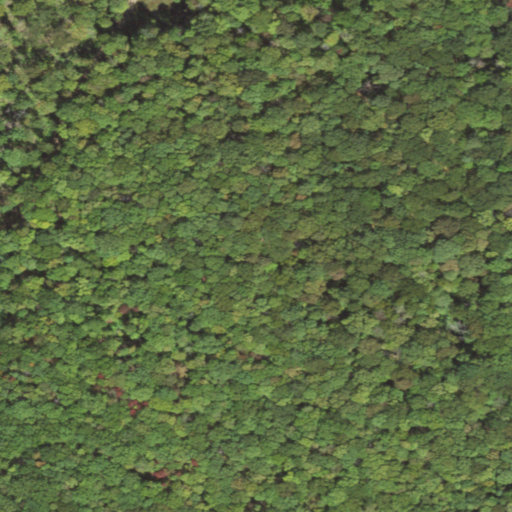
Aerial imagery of mountain in Pennsylvania named Edeburn Hill containing deciduous forest and mixed forest